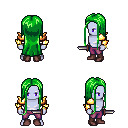
a pixel art fantasy rpg character, male body template, dark elf, purple skin, gold arm armor, magenta pants, green extra-long hairstyle, bracelets, maroon shoes, dagger, four views (front, back, left, right), 2x2 character sprite sheet, small pixel art, hard edges, no anti-aliasing